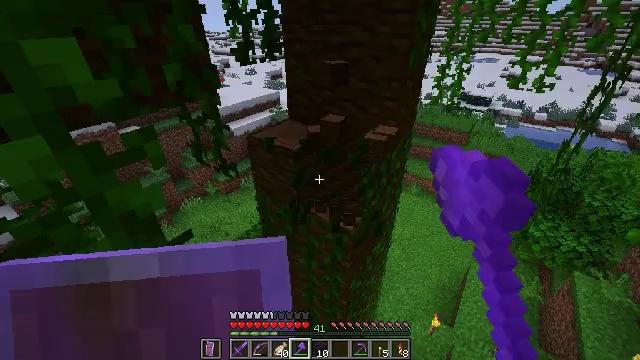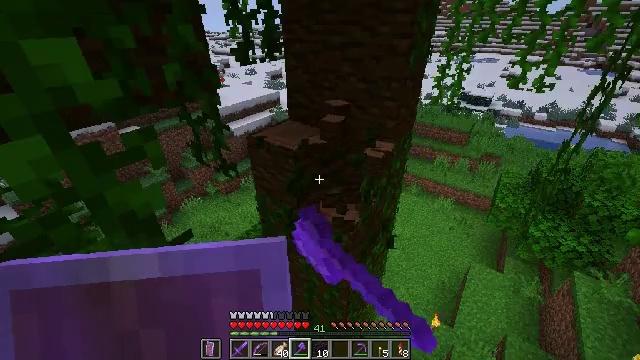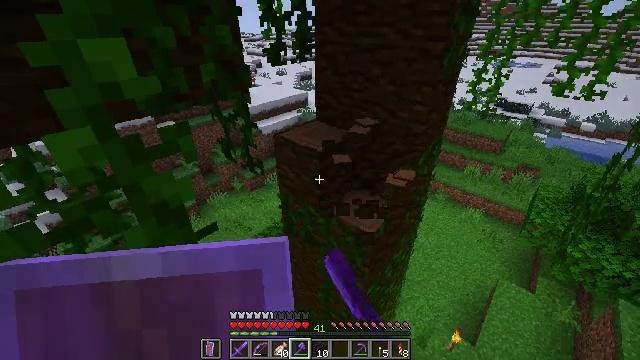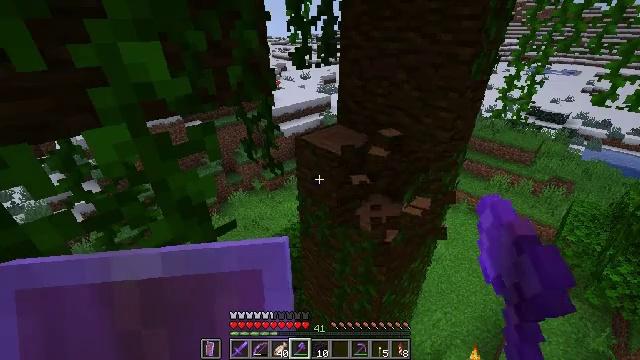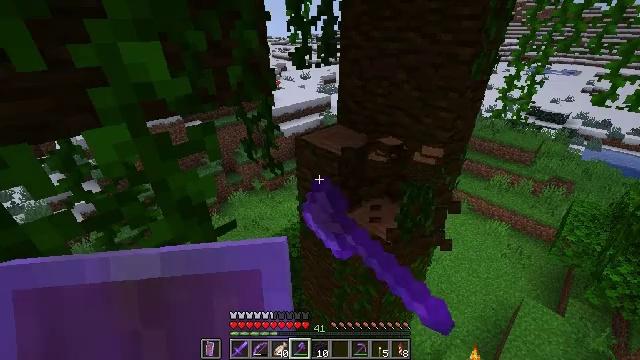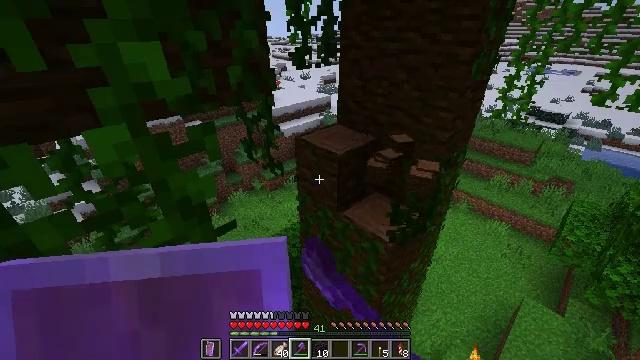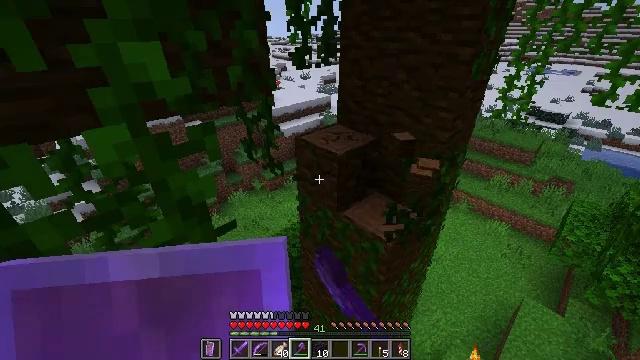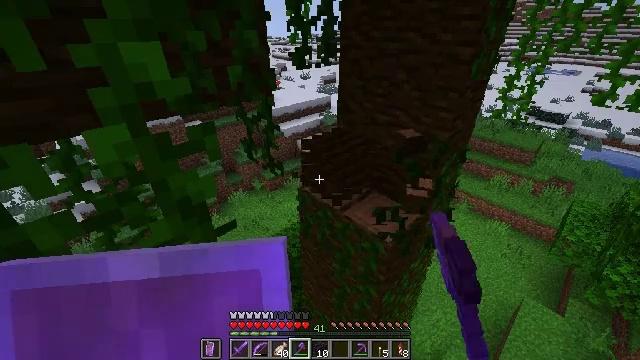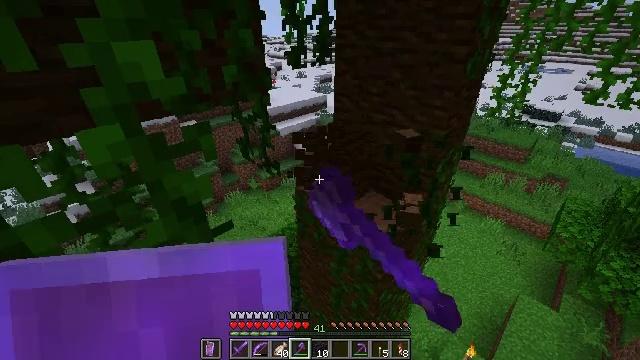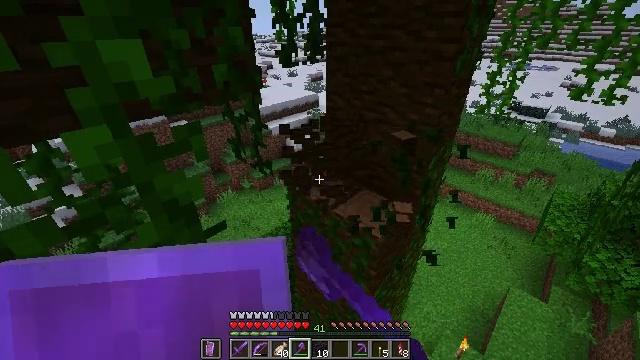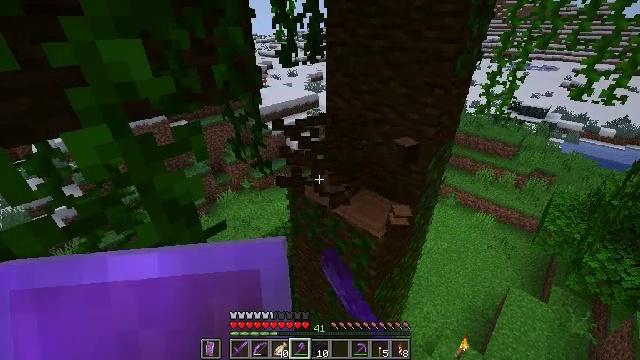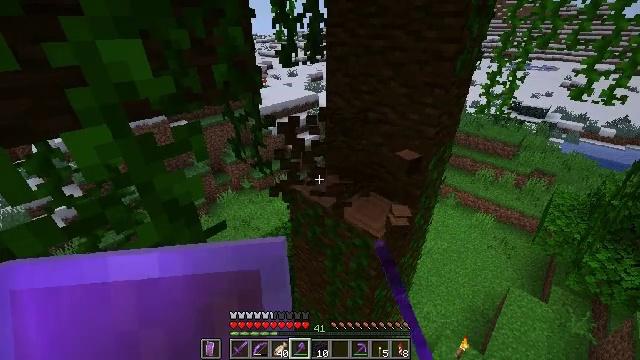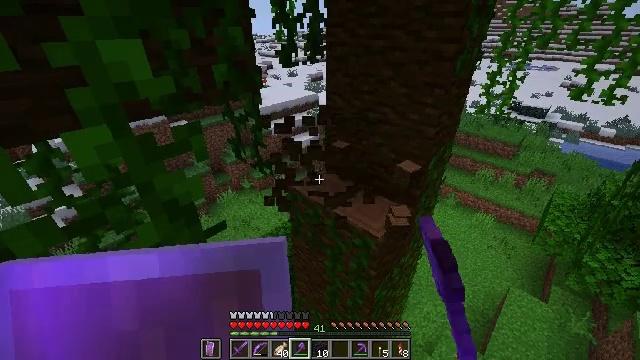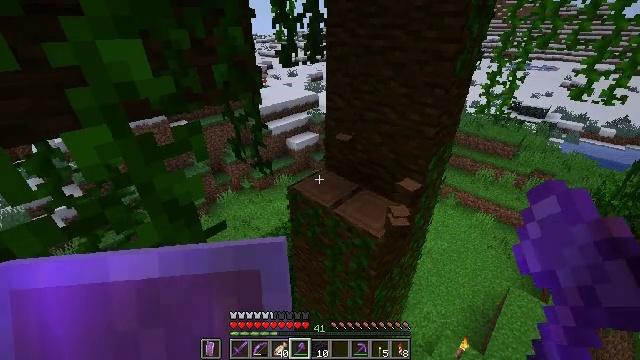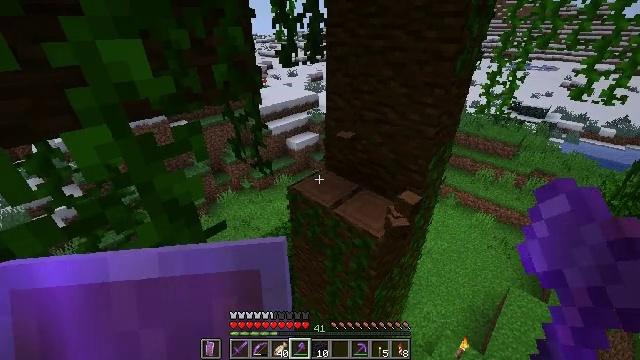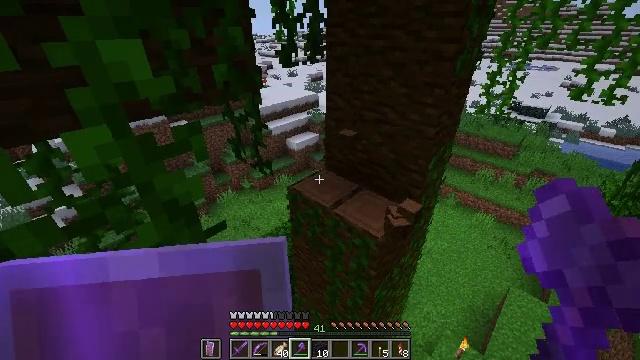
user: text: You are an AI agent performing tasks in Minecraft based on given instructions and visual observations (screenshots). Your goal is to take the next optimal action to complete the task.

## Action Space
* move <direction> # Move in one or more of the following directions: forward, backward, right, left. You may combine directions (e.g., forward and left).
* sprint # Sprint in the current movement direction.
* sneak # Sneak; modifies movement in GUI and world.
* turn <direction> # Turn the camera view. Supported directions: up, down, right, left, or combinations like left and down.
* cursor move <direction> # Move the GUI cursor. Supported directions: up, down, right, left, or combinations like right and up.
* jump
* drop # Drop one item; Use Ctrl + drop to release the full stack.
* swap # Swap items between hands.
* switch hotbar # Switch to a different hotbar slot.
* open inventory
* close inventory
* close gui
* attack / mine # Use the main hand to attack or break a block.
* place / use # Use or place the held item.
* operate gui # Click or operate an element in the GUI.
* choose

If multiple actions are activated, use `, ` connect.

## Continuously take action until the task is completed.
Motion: motion action
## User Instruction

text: Use an axe to chop the jungle log.
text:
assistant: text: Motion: attack / mine
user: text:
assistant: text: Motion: turn left, attack / mine
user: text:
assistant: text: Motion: turn left, attack / mine
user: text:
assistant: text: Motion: attack / mine
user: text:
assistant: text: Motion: attack / mine
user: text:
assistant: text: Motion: attack / mine
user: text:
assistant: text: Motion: attack / mine
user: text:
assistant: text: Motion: attack / mine
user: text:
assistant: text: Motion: turn right, attack / mine
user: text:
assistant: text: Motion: attack / mine
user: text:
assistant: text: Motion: attack / mine
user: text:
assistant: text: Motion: attack / mine
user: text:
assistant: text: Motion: attack / mine
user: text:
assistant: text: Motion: attack / mine
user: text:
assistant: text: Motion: attack / mine
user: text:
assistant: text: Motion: turn right and down
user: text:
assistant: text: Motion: turn right and down
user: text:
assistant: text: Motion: no_op
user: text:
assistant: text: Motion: move forward, sprint
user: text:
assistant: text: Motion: move forward, sprint
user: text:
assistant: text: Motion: move forward, sprint
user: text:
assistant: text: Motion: move forward, sprint
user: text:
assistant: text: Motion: move forward, sprint, jump
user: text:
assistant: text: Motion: move forward, sprint, jump
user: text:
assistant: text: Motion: move forward, sprint, jump
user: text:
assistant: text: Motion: move forward, sprint, jump
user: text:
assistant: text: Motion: move forward, sprint, jump
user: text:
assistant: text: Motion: move forward, sprint
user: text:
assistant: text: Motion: move forward, sprint
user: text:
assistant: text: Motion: move forward, sprint